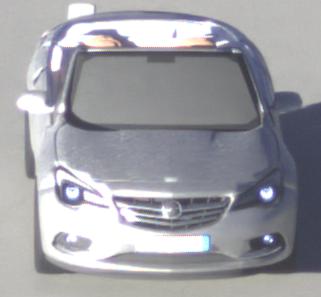
Make: Opel
Model: Cascada 1.4 Turbo
Detailed model: Cascada
Model produced from: 2013/03
Model produced until: 2015/01
Doors: 2
Color: white
Road condition: dry road
Daytime: sunrise or sunset
Contrast: high contrast